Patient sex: M
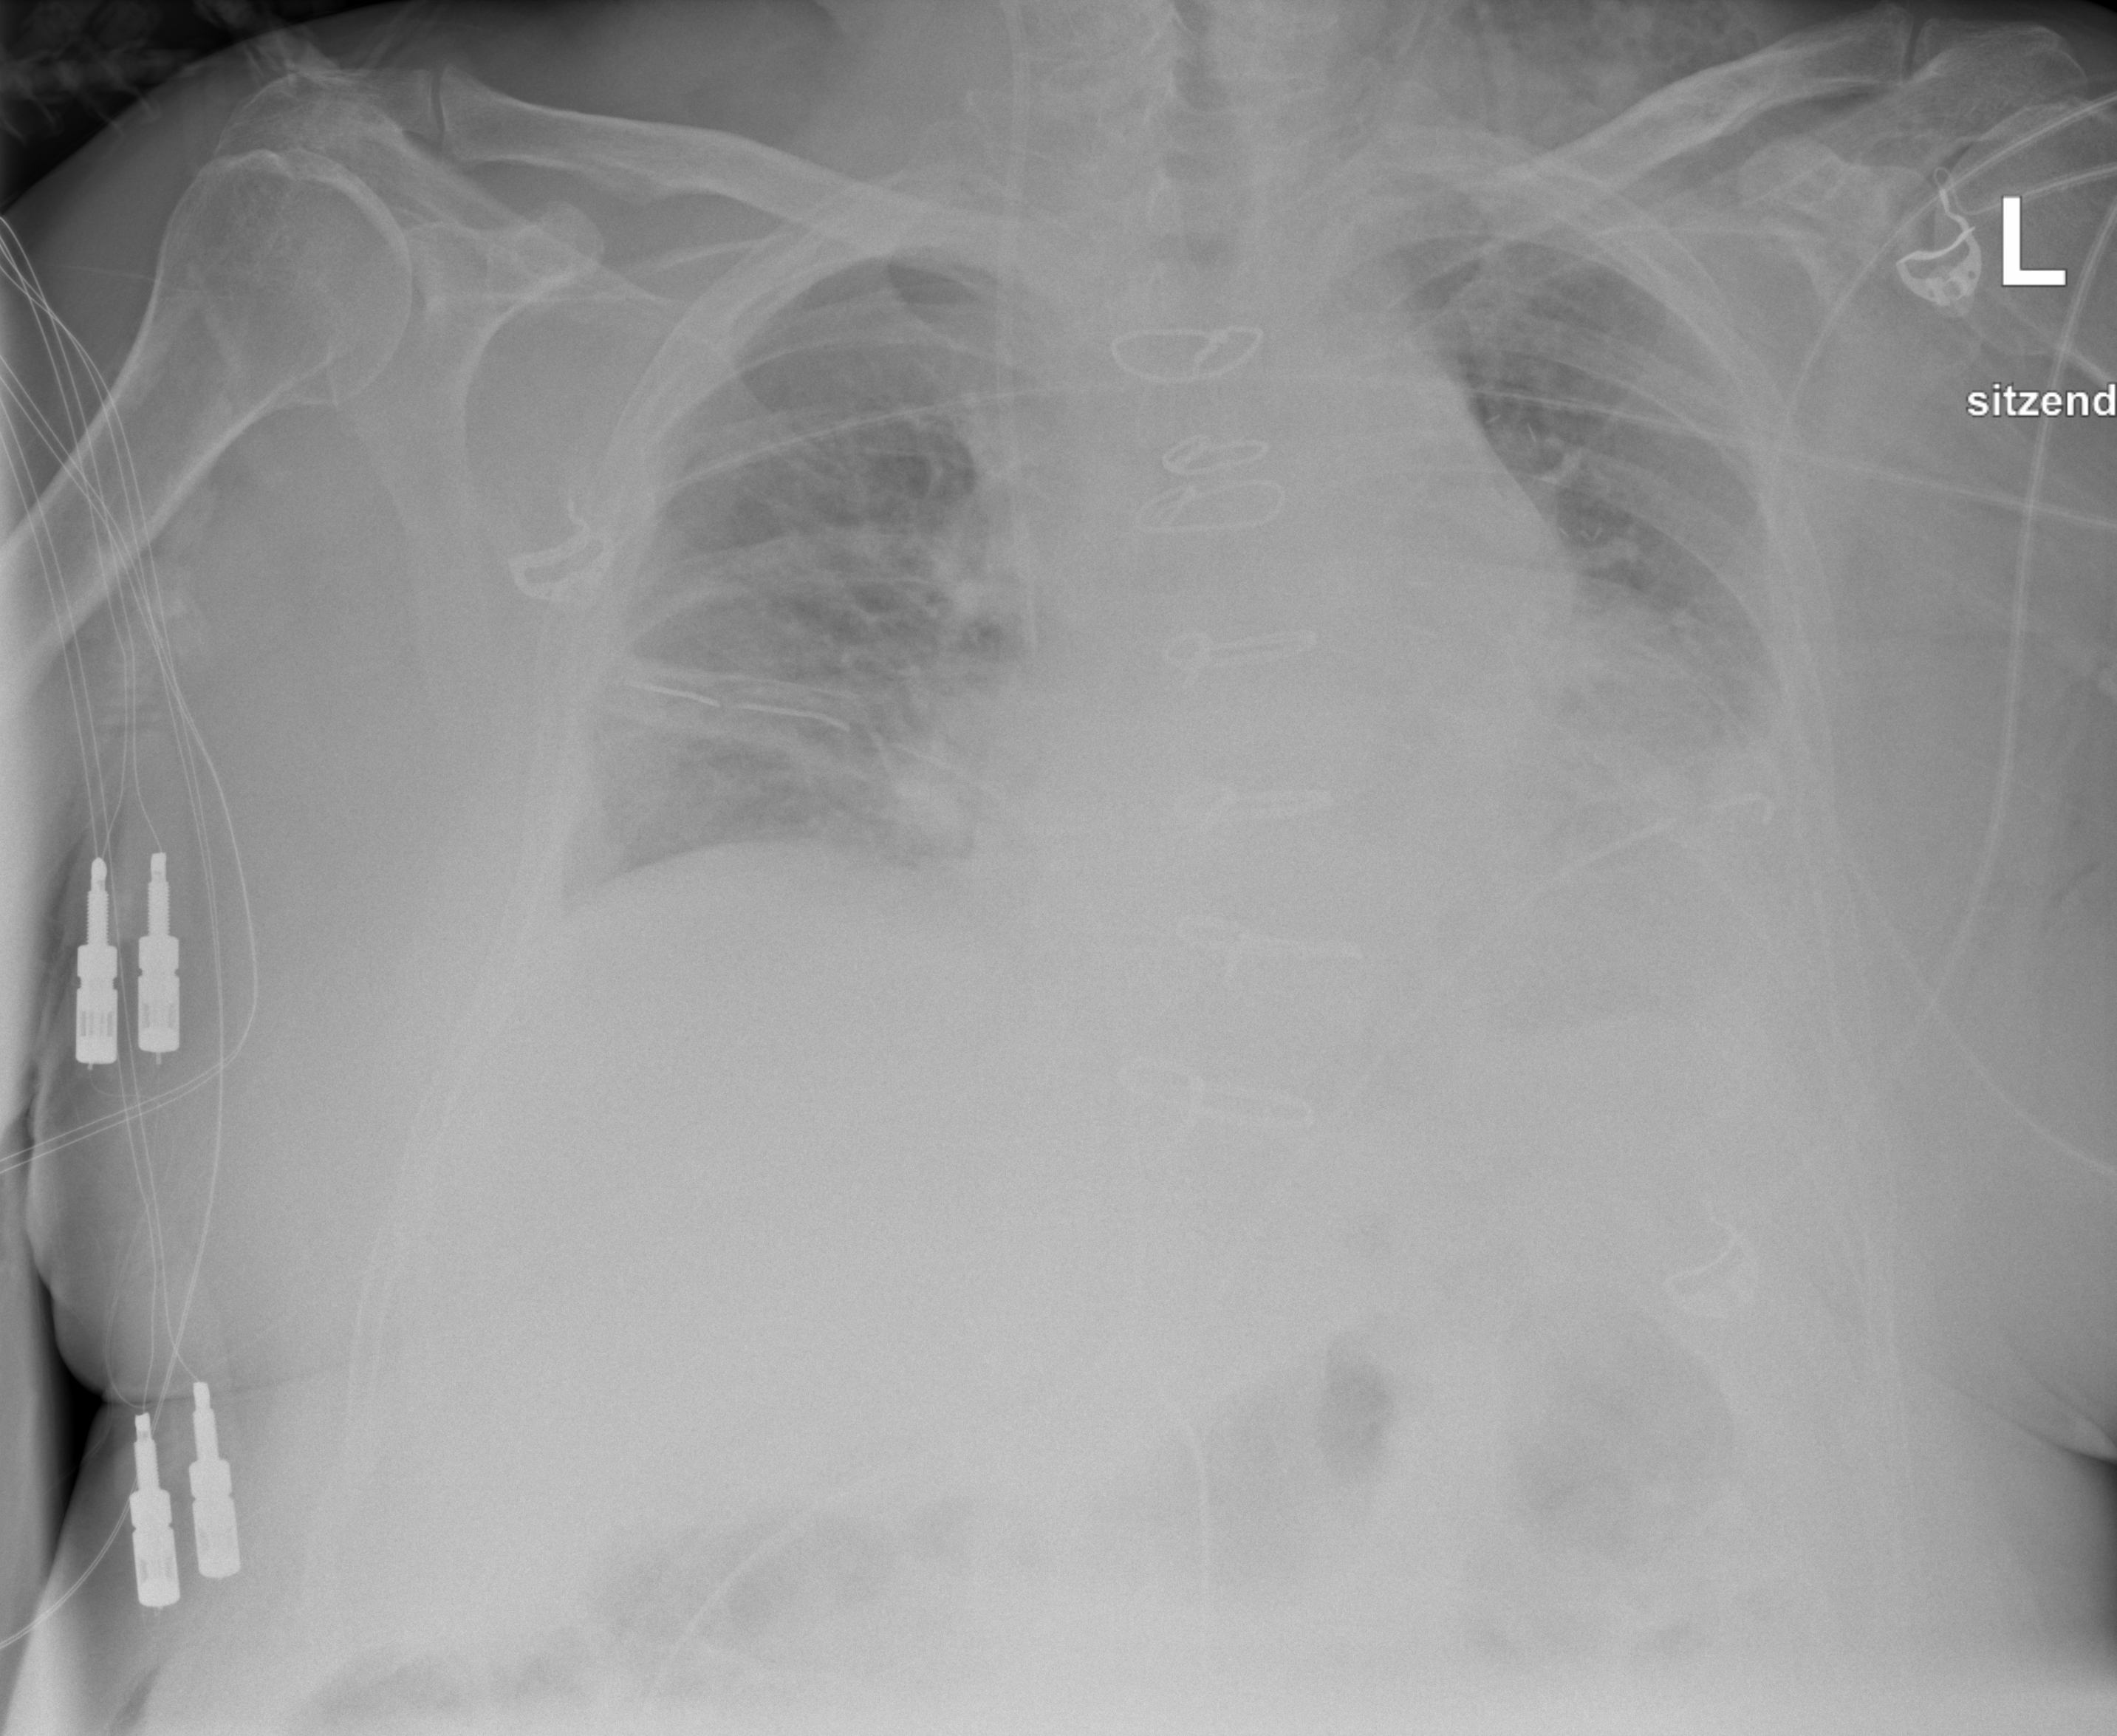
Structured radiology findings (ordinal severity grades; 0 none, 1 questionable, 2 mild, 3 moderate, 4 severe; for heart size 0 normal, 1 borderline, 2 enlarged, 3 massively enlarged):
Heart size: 2
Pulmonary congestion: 2
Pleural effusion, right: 0
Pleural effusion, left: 3
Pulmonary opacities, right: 1
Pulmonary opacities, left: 1
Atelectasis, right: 2
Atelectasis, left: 2